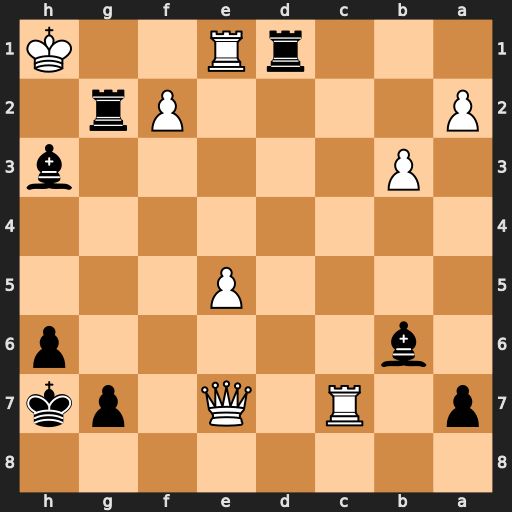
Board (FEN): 8/p1R1Q1pk/1b5p/4P3/8/1P5b/P4Pr1/3rR2K
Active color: b
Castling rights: -
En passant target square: -
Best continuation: Rxe1#